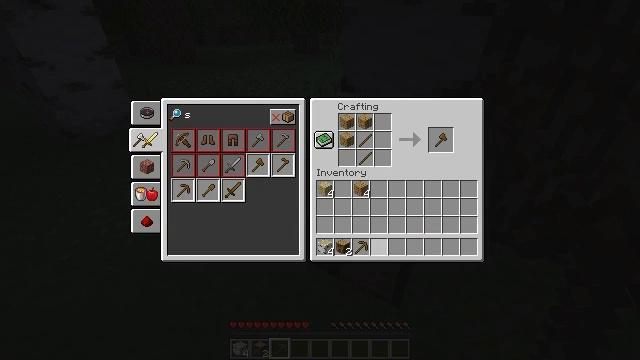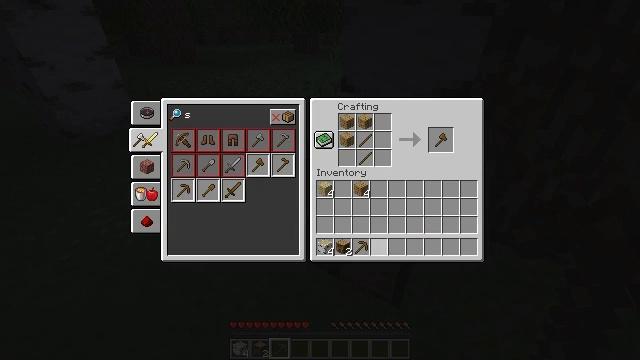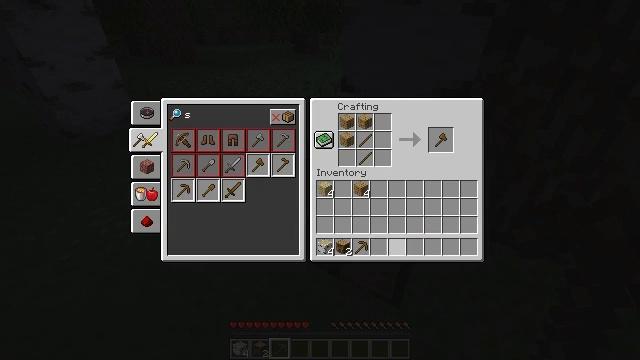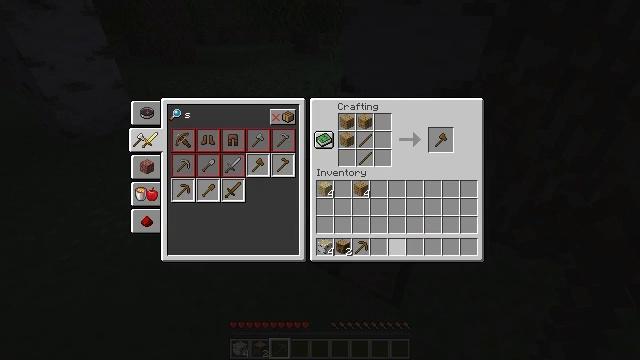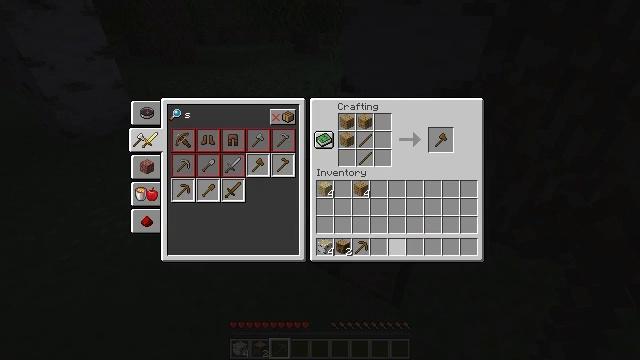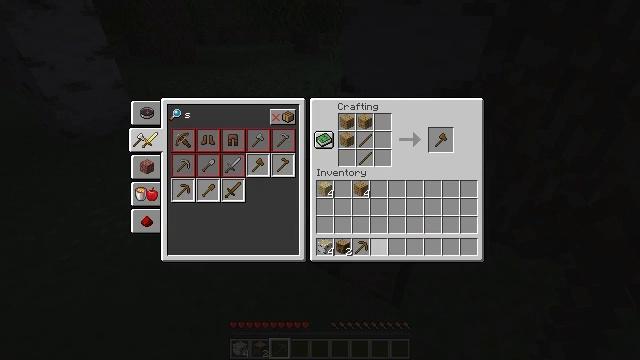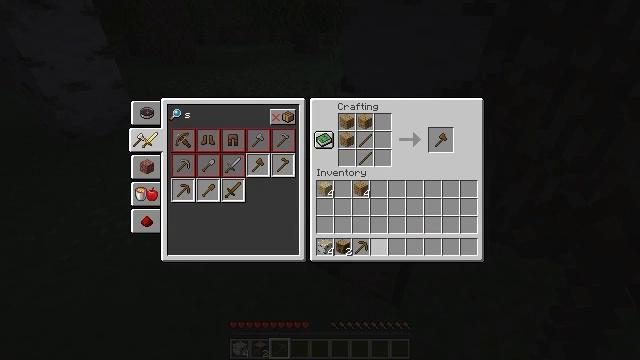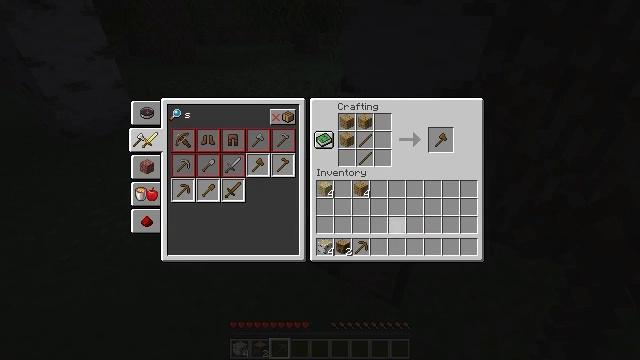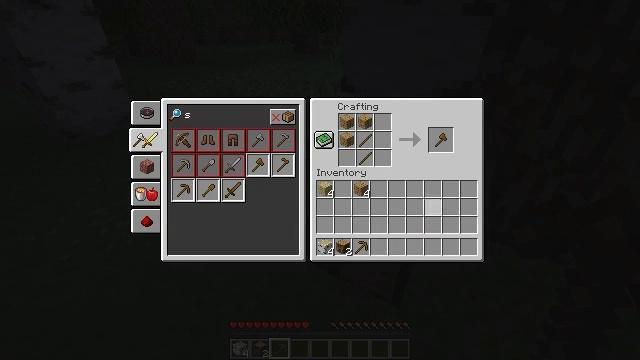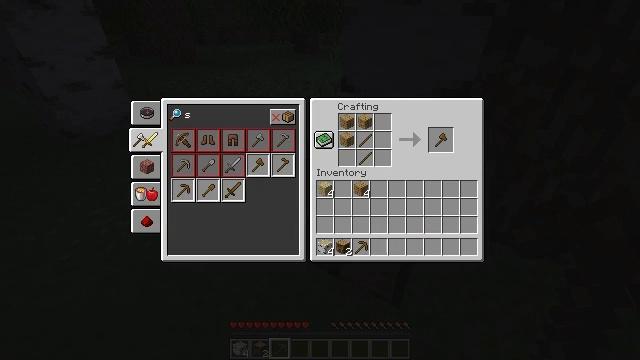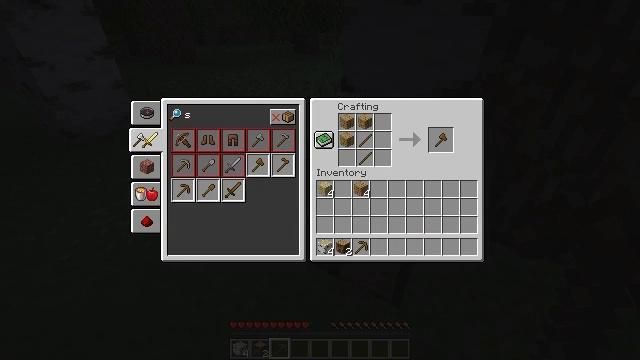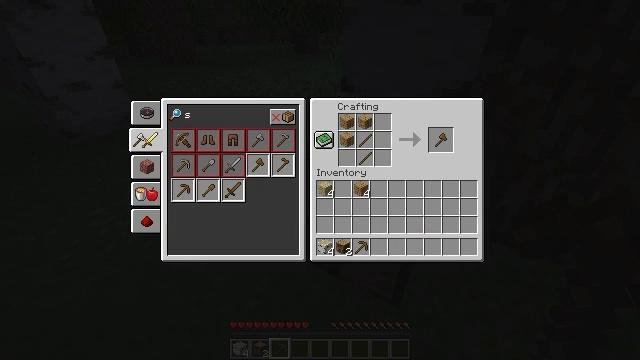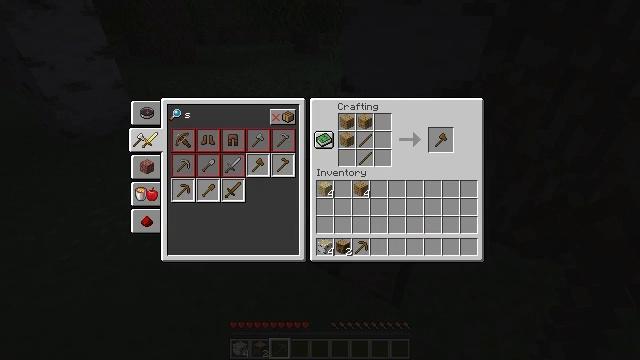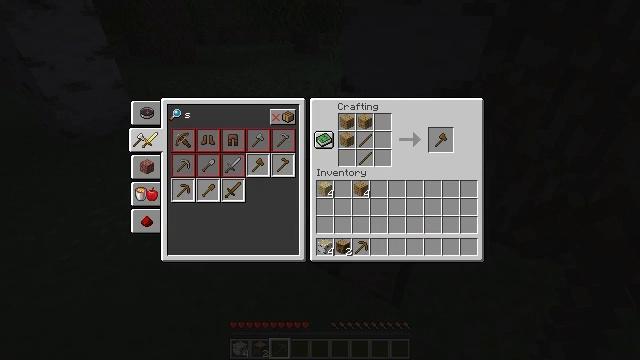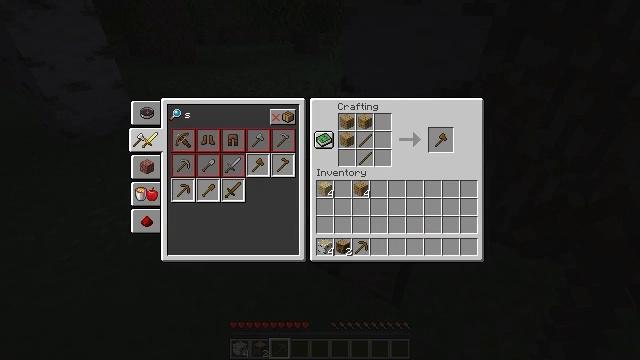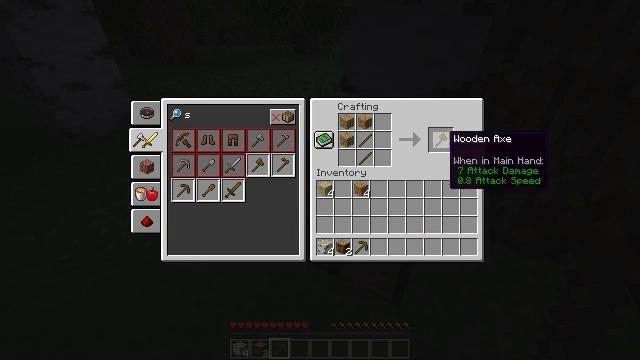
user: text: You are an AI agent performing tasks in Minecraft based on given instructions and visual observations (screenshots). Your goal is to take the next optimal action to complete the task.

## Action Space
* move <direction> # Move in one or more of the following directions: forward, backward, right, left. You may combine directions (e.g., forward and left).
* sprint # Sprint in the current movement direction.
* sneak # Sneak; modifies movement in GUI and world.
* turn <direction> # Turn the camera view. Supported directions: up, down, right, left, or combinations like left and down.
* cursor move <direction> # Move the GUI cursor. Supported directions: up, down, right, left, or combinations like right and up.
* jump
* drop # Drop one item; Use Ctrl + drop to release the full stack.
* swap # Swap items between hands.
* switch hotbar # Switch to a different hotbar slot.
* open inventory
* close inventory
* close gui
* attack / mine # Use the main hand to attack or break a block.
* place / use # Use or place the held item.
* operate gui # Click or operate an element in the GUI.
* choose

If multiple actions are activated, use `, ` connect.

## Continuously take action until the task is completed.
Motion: motion action
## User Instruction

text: Interact with the crafting table to get a wooden axe.
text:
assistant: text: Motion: no_op
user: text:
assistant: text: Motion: no_op
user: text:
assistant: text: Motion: no_op
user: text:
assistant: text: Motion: no_op
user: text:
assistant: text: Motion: no_op
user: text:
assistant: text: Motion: cursor move up
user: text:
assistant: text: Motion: cursor move right and up
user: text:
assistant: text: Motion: cursor move right and up
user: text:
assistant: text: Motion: cursor move right and up
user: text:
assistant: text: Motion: no_op
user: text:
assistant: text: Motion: cursor move up
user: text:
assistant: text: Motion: cursor move up
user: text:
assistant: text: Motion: no_op
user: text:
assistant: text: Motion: no_op
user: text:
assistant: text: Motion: no_op
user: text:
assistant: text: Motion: no_op
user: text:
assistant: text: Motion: no_op
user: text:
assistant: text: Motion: operate gui
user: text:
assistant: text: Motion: operate gui
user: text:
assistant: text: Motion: operate gui
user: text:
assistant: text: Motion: cursor move left and down
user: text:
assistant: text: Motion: cursor move left and down
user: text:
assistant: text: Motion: no_op